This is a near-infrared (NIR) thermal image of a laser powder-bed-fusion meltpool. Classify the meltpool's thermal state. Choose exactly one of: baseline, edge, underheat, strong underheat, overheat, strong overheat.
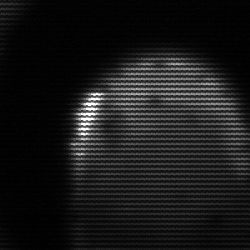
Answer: edge